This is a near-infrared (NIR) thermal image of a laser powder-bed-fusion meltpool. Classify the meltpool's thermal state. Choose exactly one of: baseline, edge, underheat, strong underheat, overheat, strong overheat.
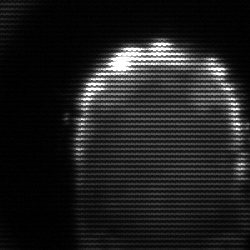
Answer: baseline